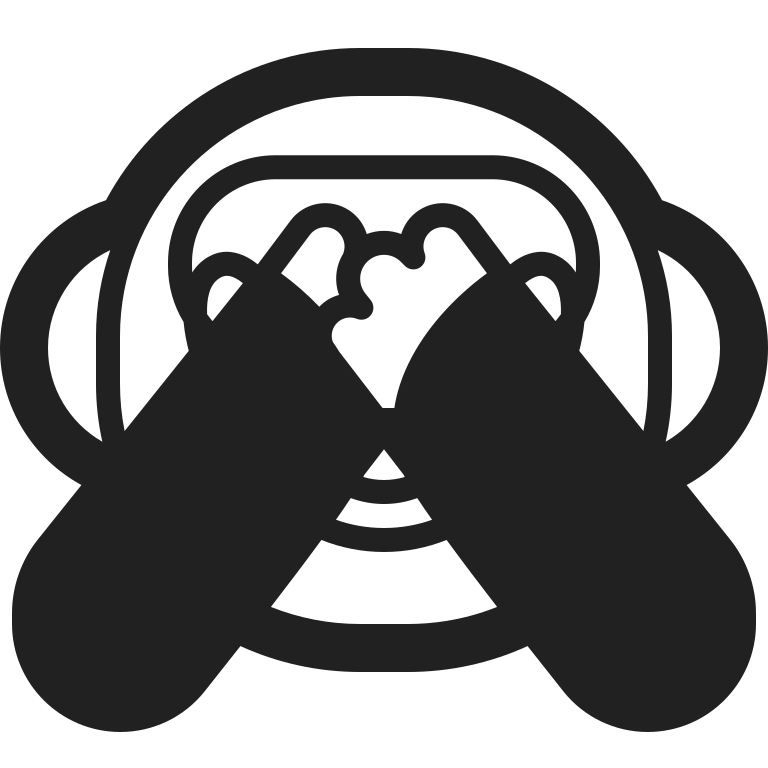
see no evil monkey high contrast